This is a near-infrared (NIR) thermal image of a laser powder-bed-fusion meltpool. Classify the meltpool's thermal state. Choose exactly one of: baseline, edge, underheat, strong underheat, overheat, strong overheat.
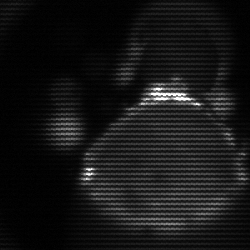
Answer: edge